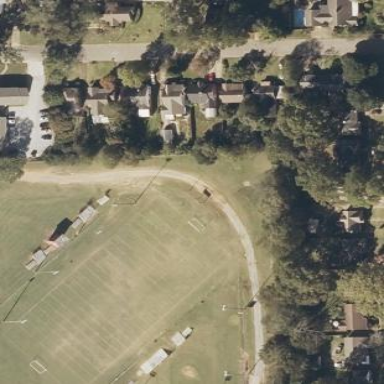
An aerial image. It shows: Recreation ground.